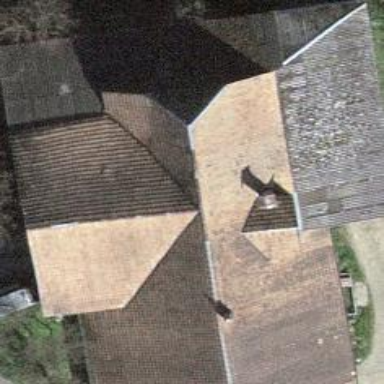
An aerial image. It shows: Farm building.